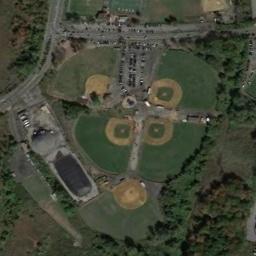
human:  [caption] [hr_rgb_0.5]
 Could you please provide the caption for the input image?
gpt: There is a lot of vegetation near the baseball field .

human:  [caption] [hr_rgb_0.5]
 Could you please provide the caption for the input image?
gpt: There are five baseball diamonds in the grass surrounded by the roads and the forests .

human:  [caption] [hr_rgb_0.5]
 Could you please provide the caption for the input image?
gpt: There are five baseball diamonds and many cars covered with trees .

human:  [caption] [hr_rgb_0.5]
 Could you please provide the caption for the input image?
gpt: Five baseball diamonds of different sizes surrounded by some trees while some buildings and parking lots beside .

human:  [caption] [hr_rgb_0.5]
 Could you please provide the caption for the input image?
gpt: Three baseball diamonds are surrounded by trees .